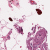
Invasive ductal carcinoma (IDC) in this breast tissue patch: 0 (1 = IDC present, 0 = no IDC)